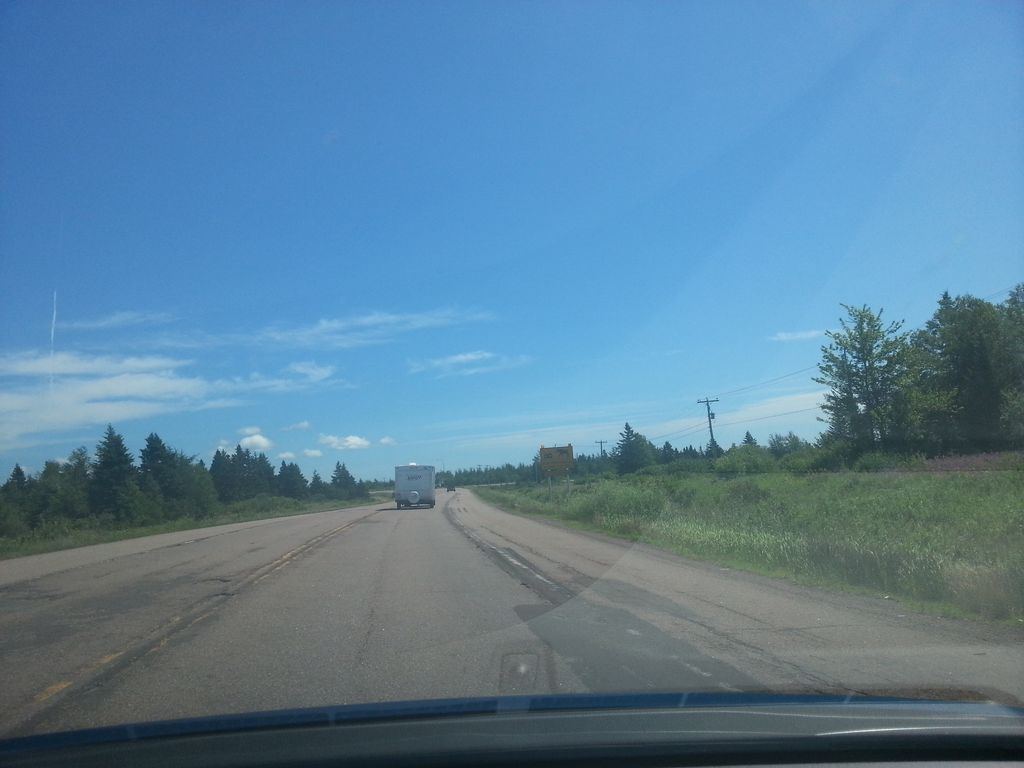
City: charlottetown